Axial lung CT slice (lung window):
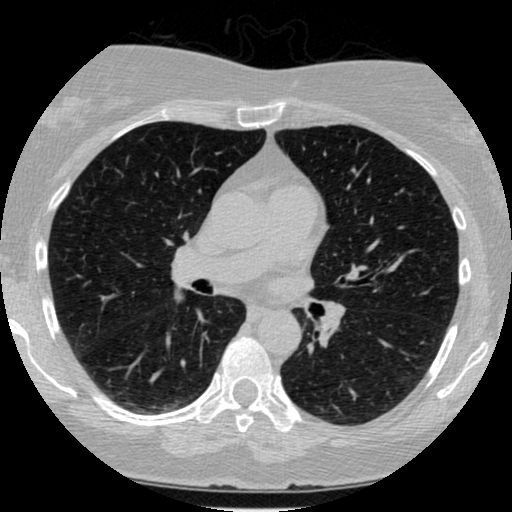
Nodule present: no